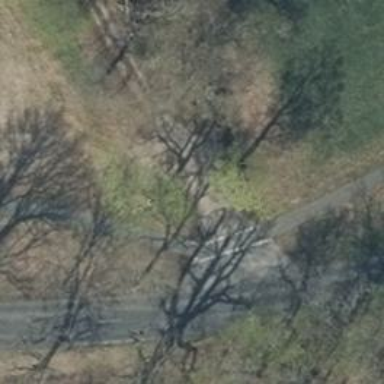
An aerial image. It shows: Rest area on the road.